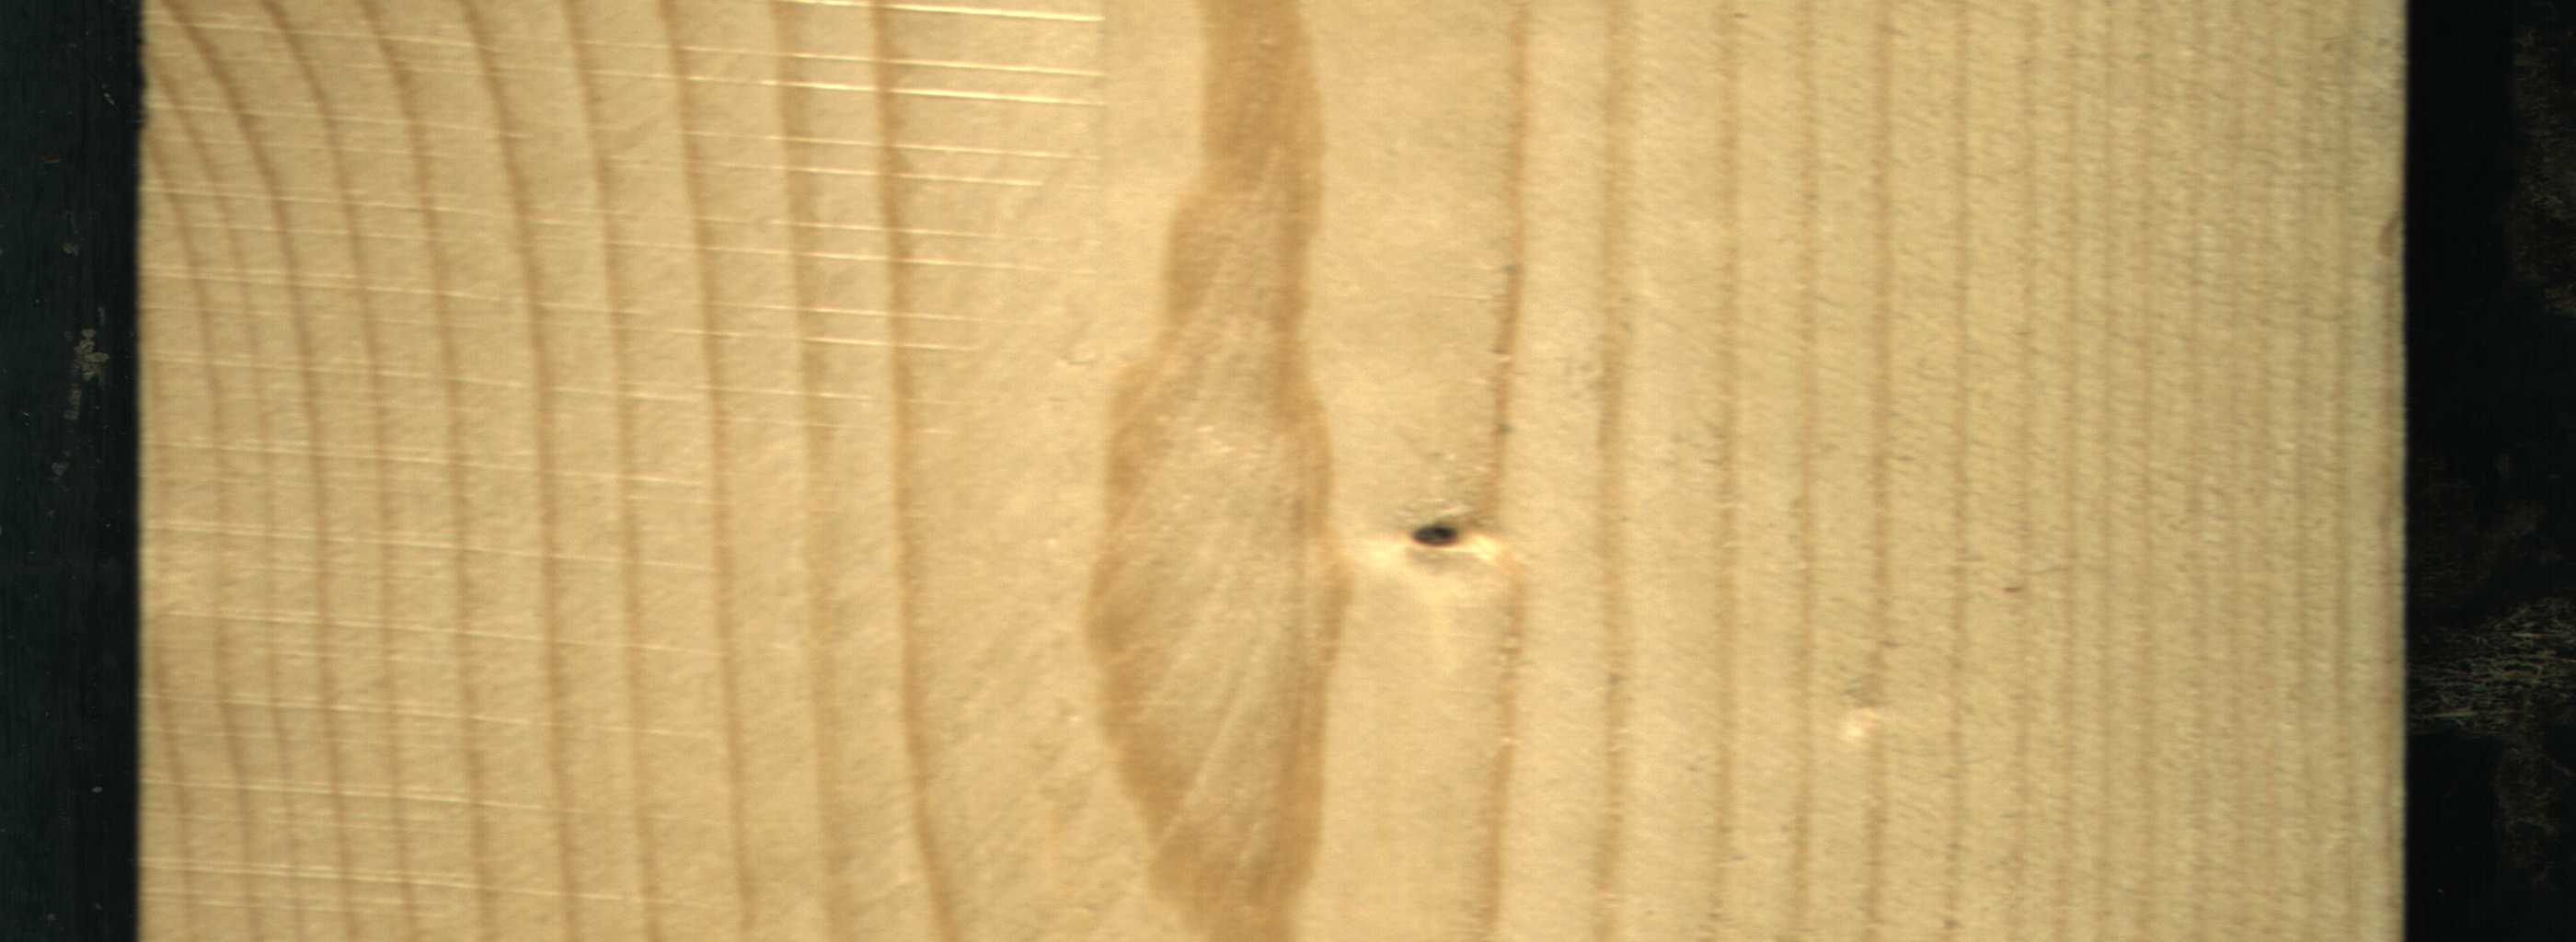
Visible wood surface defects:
Live_Knot